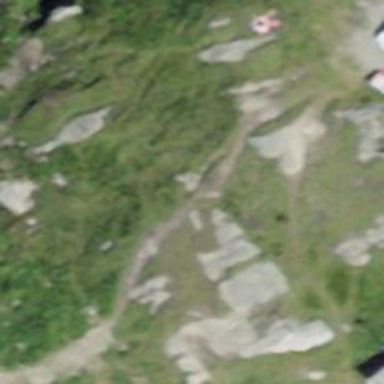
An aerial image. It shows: Path on the ground.